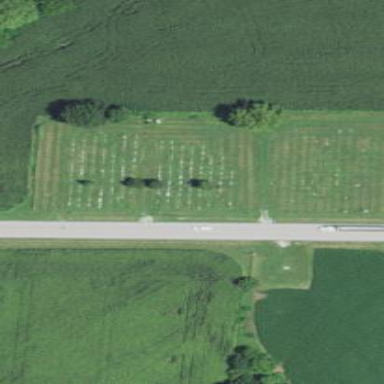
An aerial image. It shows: Cemetery.